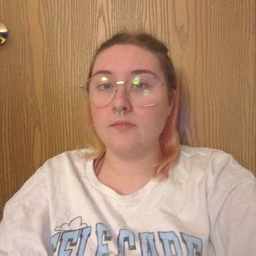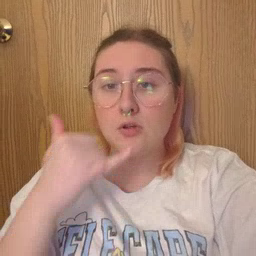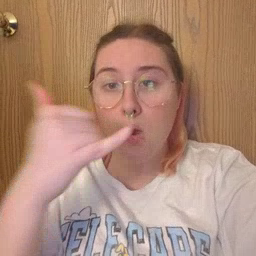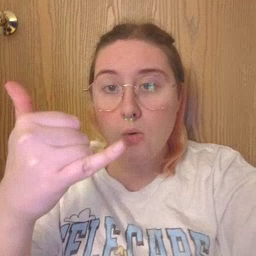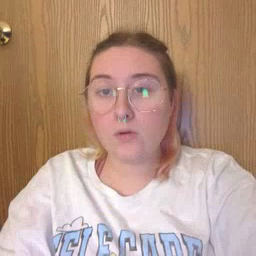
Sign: callonphone